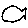
Label: fish